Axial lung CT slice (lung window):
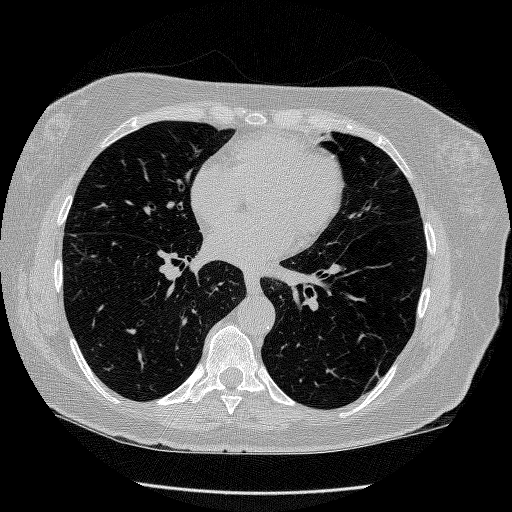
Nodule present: no